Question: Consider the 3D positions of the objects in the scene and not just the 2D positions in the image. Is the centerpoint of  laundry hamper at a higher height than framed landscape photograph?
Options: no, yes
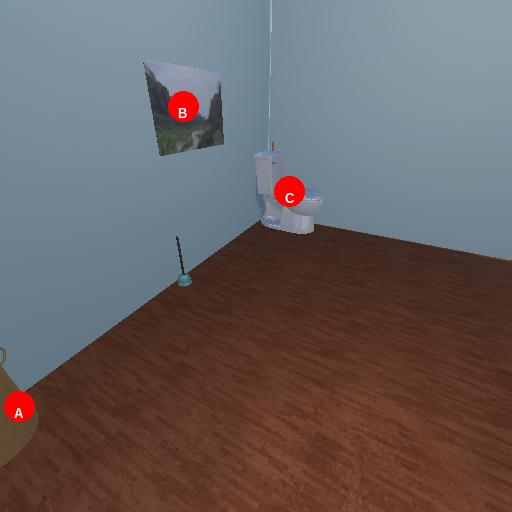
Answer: no